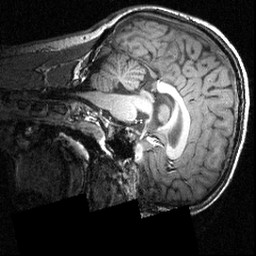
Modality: T1w
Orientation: sagittal
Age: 20
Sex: male
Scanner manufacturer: siemens
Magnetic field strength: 3.951 T
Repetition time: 1.5 s
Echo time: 0.00335 s